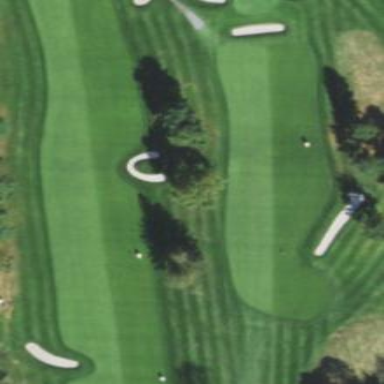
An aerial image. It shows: Golf fairway surrounded by grass.